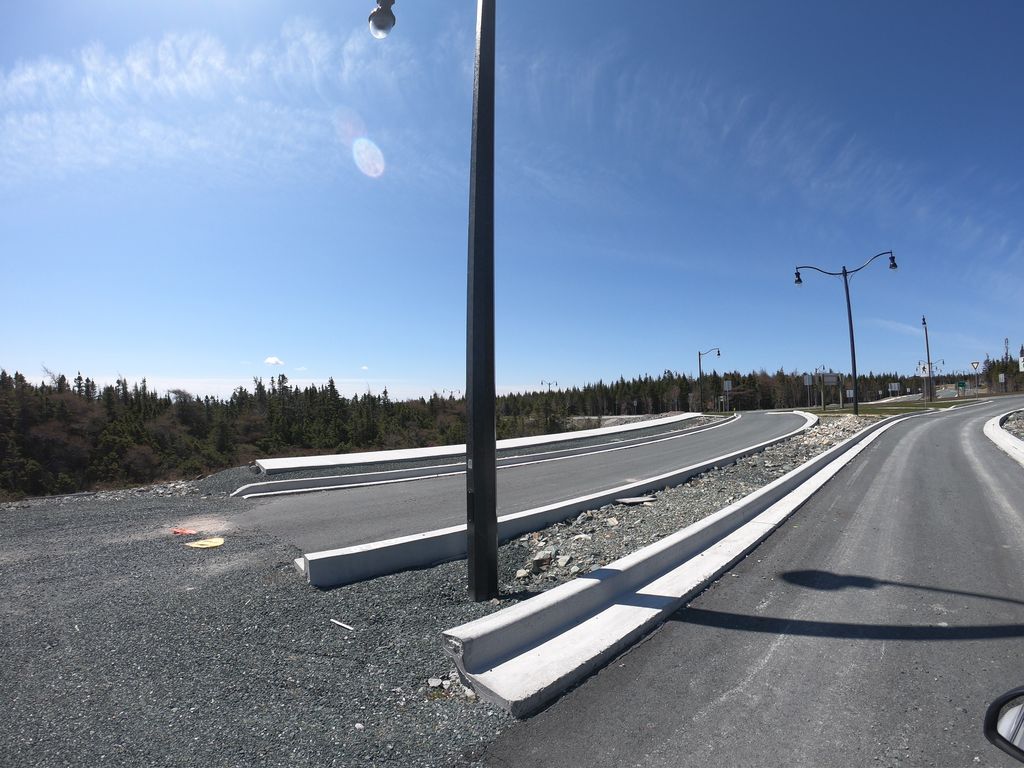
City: st_johns